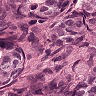
Metastatic tissue present: yes